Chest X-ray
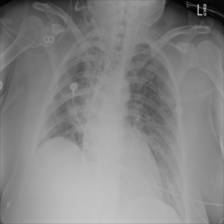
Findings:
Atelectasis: negative
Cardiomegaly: negative
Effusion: negative
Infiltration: positive
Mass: positive
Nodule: negative
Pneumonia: negative
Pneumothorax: negative
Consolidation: negative
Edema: negative
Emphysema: negative
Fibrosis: negative
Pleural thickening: negative
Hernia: negative